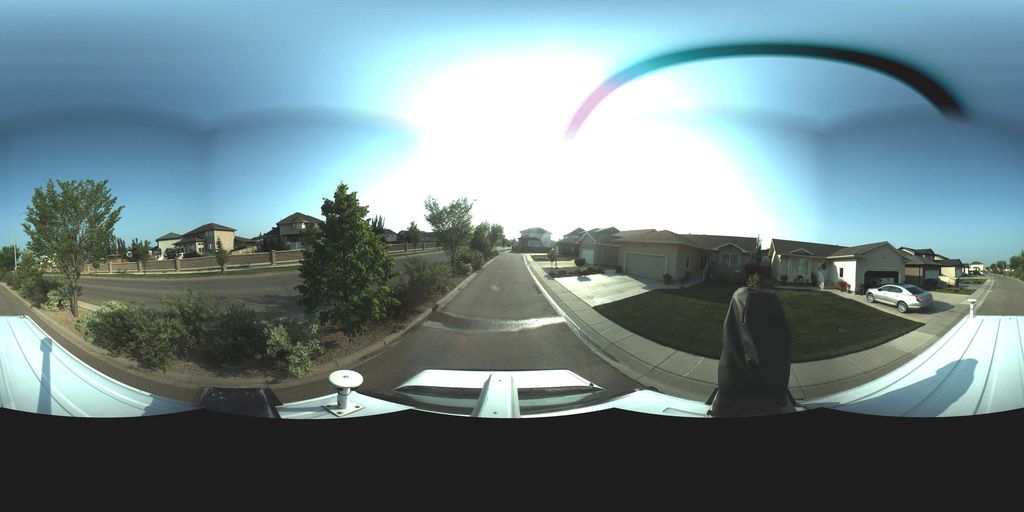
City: saskatoon